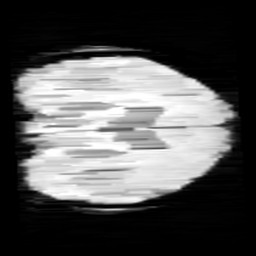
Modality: minIP
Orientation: coronal
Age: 11
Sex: female
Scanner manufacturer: siemens
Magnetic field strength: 3 T
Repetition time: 0.027 s
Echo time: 0.02 s